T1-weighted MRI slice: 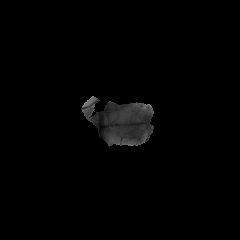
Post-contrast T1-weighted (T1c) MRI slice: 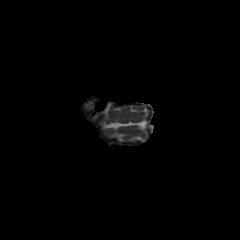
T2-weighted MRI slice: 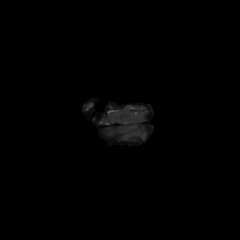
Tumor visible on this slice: no